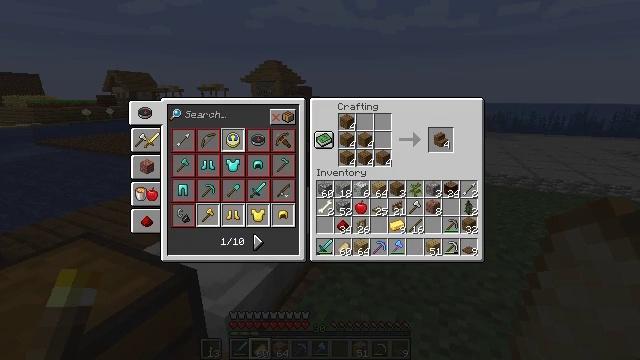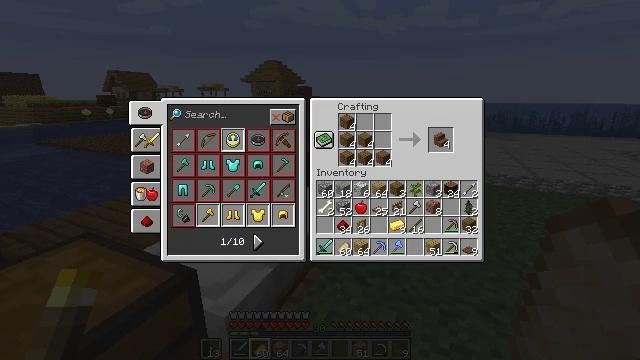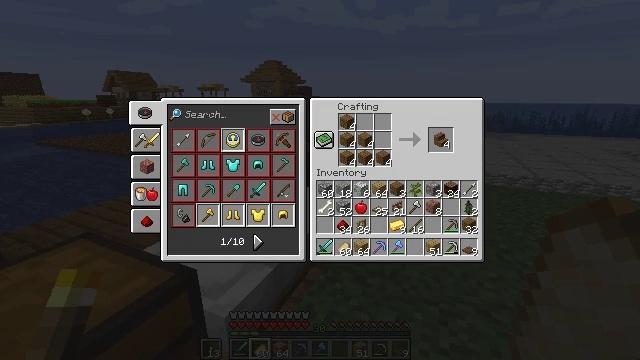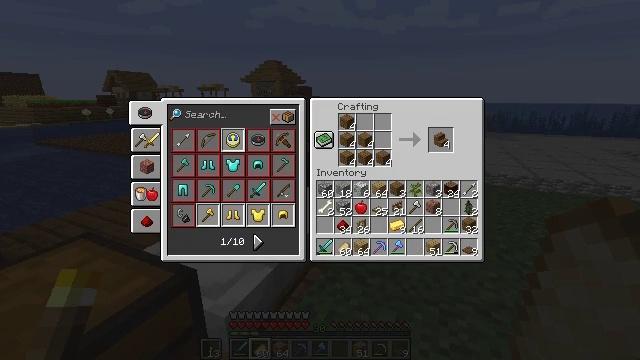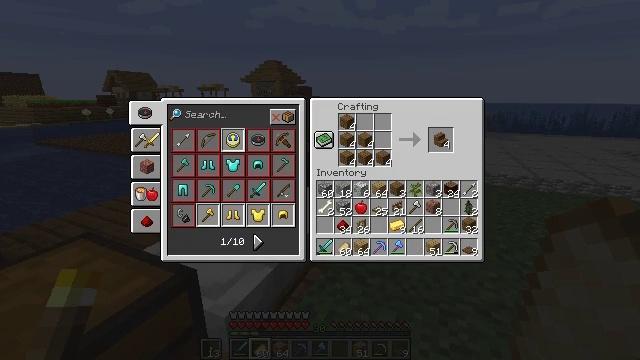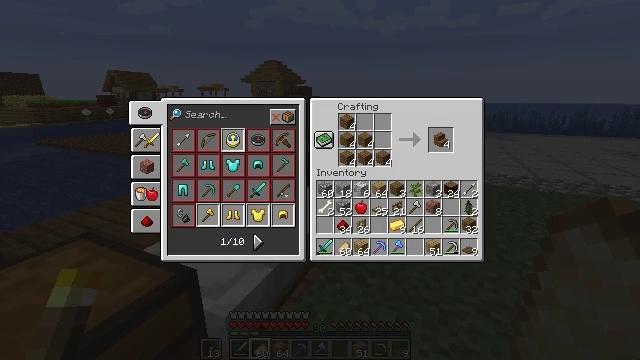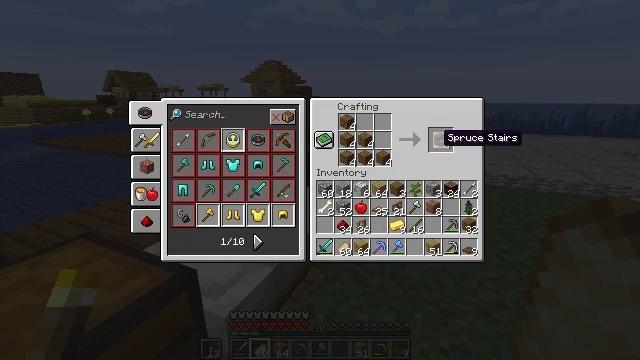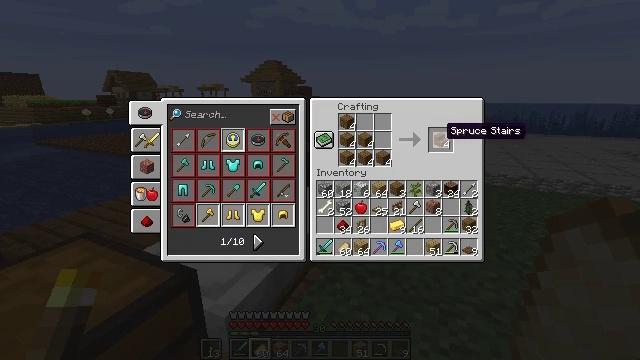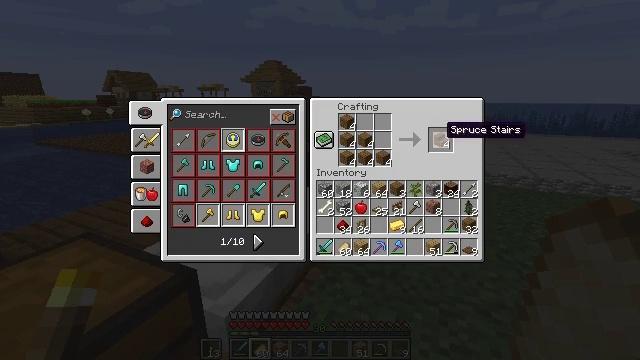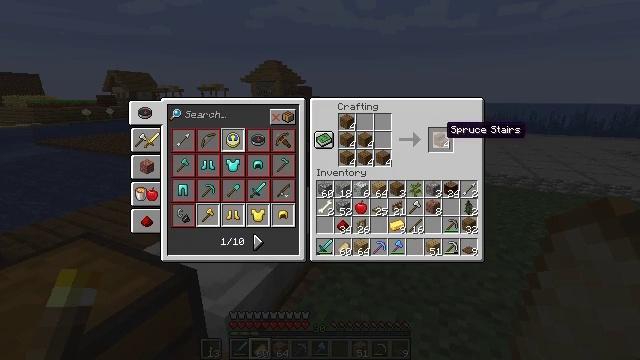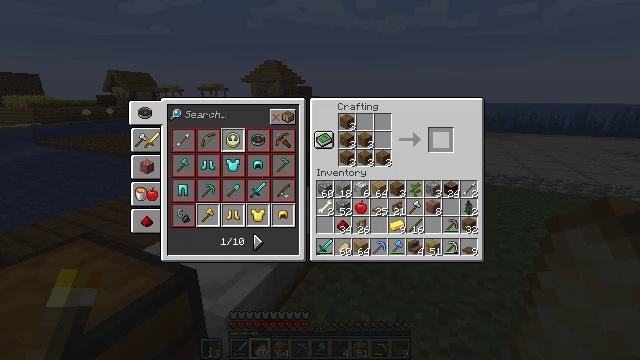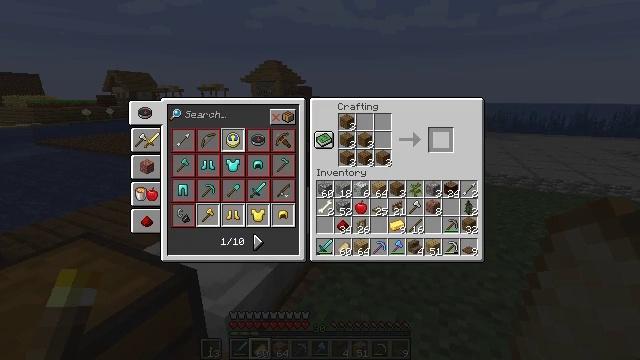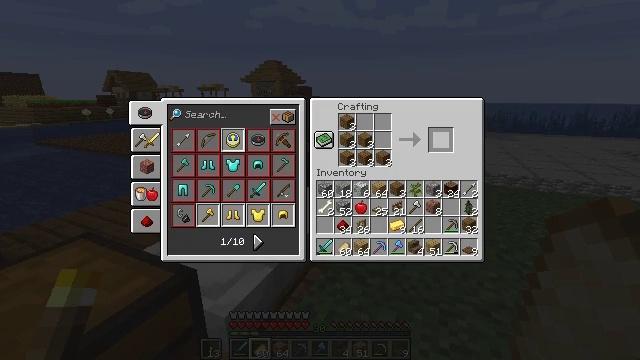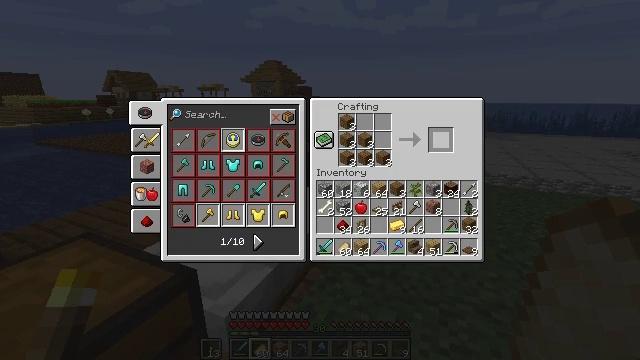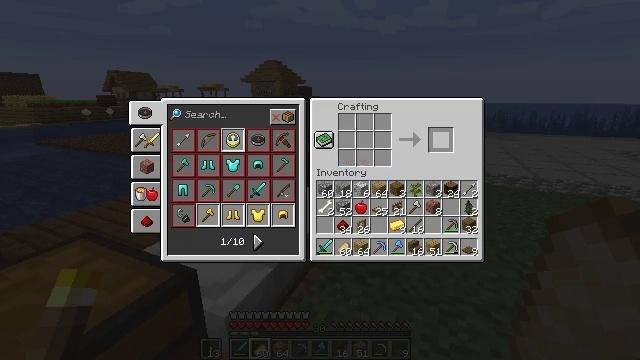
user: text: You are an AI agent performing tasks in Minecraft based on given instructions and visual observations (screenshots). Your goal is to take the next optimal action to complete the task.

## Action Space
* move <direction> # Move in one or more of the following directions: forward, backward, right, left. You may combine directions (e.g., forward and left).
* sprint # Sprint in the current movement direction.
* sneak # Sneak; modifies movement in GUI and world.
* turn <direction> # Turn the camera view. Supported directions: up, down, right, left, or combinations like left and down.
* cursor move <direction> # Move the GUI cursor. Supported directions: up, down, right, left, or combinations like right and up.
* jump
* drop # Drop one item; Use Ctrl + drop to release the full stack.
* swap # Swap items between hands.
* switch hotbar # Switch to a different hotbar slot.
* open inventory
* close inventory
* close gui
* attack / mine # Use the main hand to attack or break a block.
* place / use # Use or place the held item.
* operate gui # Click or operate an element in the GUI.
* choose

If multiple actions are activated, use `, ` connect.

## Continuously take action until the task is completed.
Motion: motion action
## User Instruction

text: Interact with the crafting table and make spruce stairs.
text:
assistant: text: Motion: sneak
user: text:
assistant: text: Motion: sneak
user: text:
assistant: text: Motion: sneak
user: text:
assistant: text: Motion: sneak
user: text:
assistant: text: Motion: sneak
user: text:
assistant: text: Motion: sneak
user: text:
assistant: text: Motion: sneak, cursor move up
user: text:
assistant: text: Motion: sneak
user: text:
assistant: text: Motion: sneak
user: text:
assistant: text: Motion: sneak, operate gui
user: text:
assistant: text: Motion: sneak, operate gui
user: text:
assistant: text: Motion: sneak
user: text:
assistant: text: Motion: sneak
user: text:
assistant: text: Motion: sneak
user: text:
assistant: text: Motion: sneak